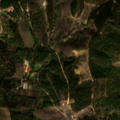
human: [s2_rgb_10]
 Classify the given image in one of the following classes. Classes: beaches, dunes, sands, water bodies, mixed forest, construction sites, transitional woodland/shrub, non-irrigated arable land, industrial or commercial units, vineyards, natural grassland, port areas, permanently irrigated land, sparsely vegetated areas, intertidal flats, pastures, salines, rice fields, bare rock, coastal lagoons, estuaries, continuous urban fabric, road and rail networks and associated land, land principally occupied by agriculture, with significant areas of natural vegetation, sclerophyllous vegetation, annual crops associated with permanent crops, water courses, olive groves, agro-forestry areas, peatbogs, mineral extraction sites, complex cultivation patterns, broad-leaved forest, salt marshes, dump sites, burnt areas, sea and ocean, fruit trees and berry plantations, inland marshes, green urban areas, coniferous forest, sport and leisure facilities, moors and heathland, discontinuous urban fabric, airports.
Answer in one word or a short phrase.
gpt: olive groves, complex cultivation patterns, land principally occupied by agriculture, with significant areas of natural vegetation, mixed forest, transitional woodland/shrub